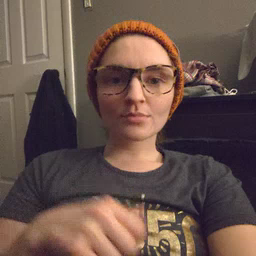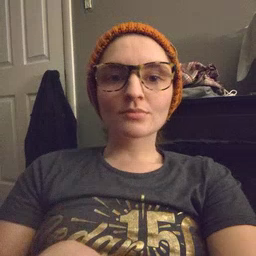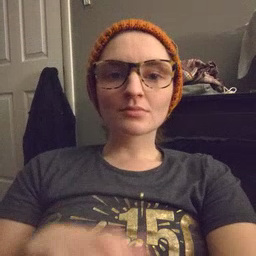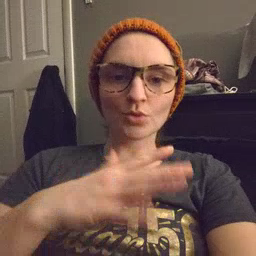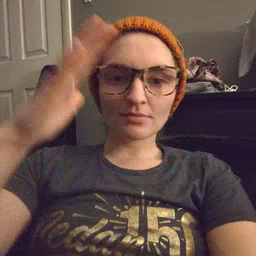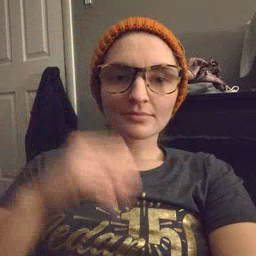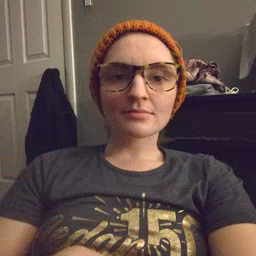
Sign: helicopter